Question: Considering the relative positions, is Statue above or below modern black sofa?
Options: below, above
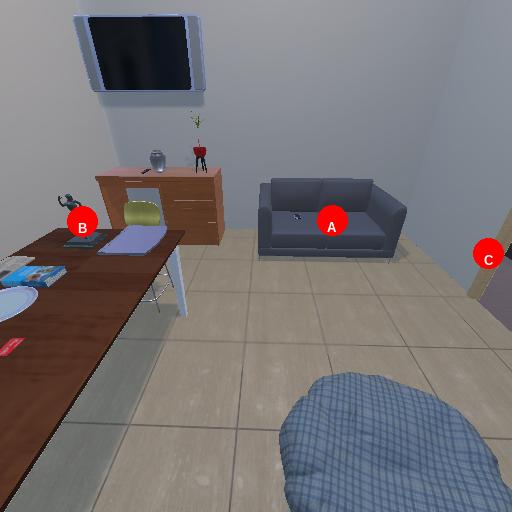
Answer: below